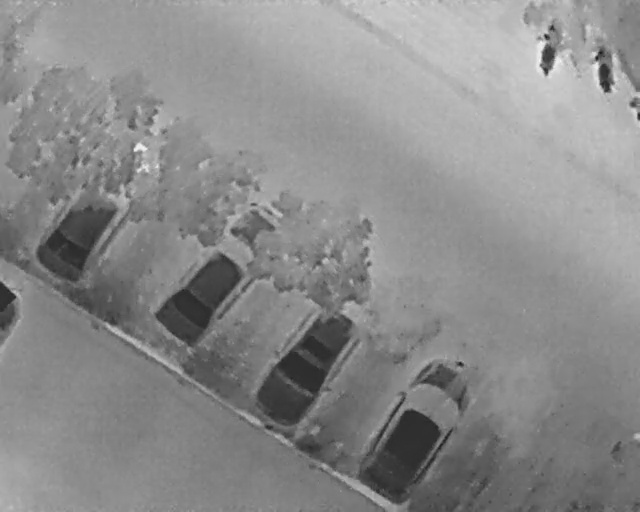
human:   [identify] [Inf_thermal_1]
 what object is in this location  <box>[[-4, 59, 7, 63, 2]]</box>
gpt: <ref>1 medium car at the left</ref>

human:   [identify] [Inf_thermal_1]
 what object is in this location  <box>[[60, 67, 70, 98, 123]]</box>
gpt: <ref>1 large car at the bottom</ref>